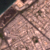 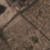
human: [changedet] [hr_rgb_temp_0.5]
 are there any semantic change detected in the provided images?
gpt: The coast is linked to an artificial island.